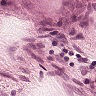
Metastatic tissue present: no